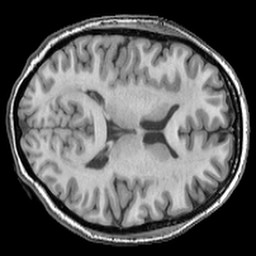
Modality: T1w
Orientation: axial
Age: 30
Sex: female
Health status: ill
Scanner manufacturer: ge
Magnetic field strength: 3 T
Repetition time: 0.008164 s
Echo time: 0.003184 s